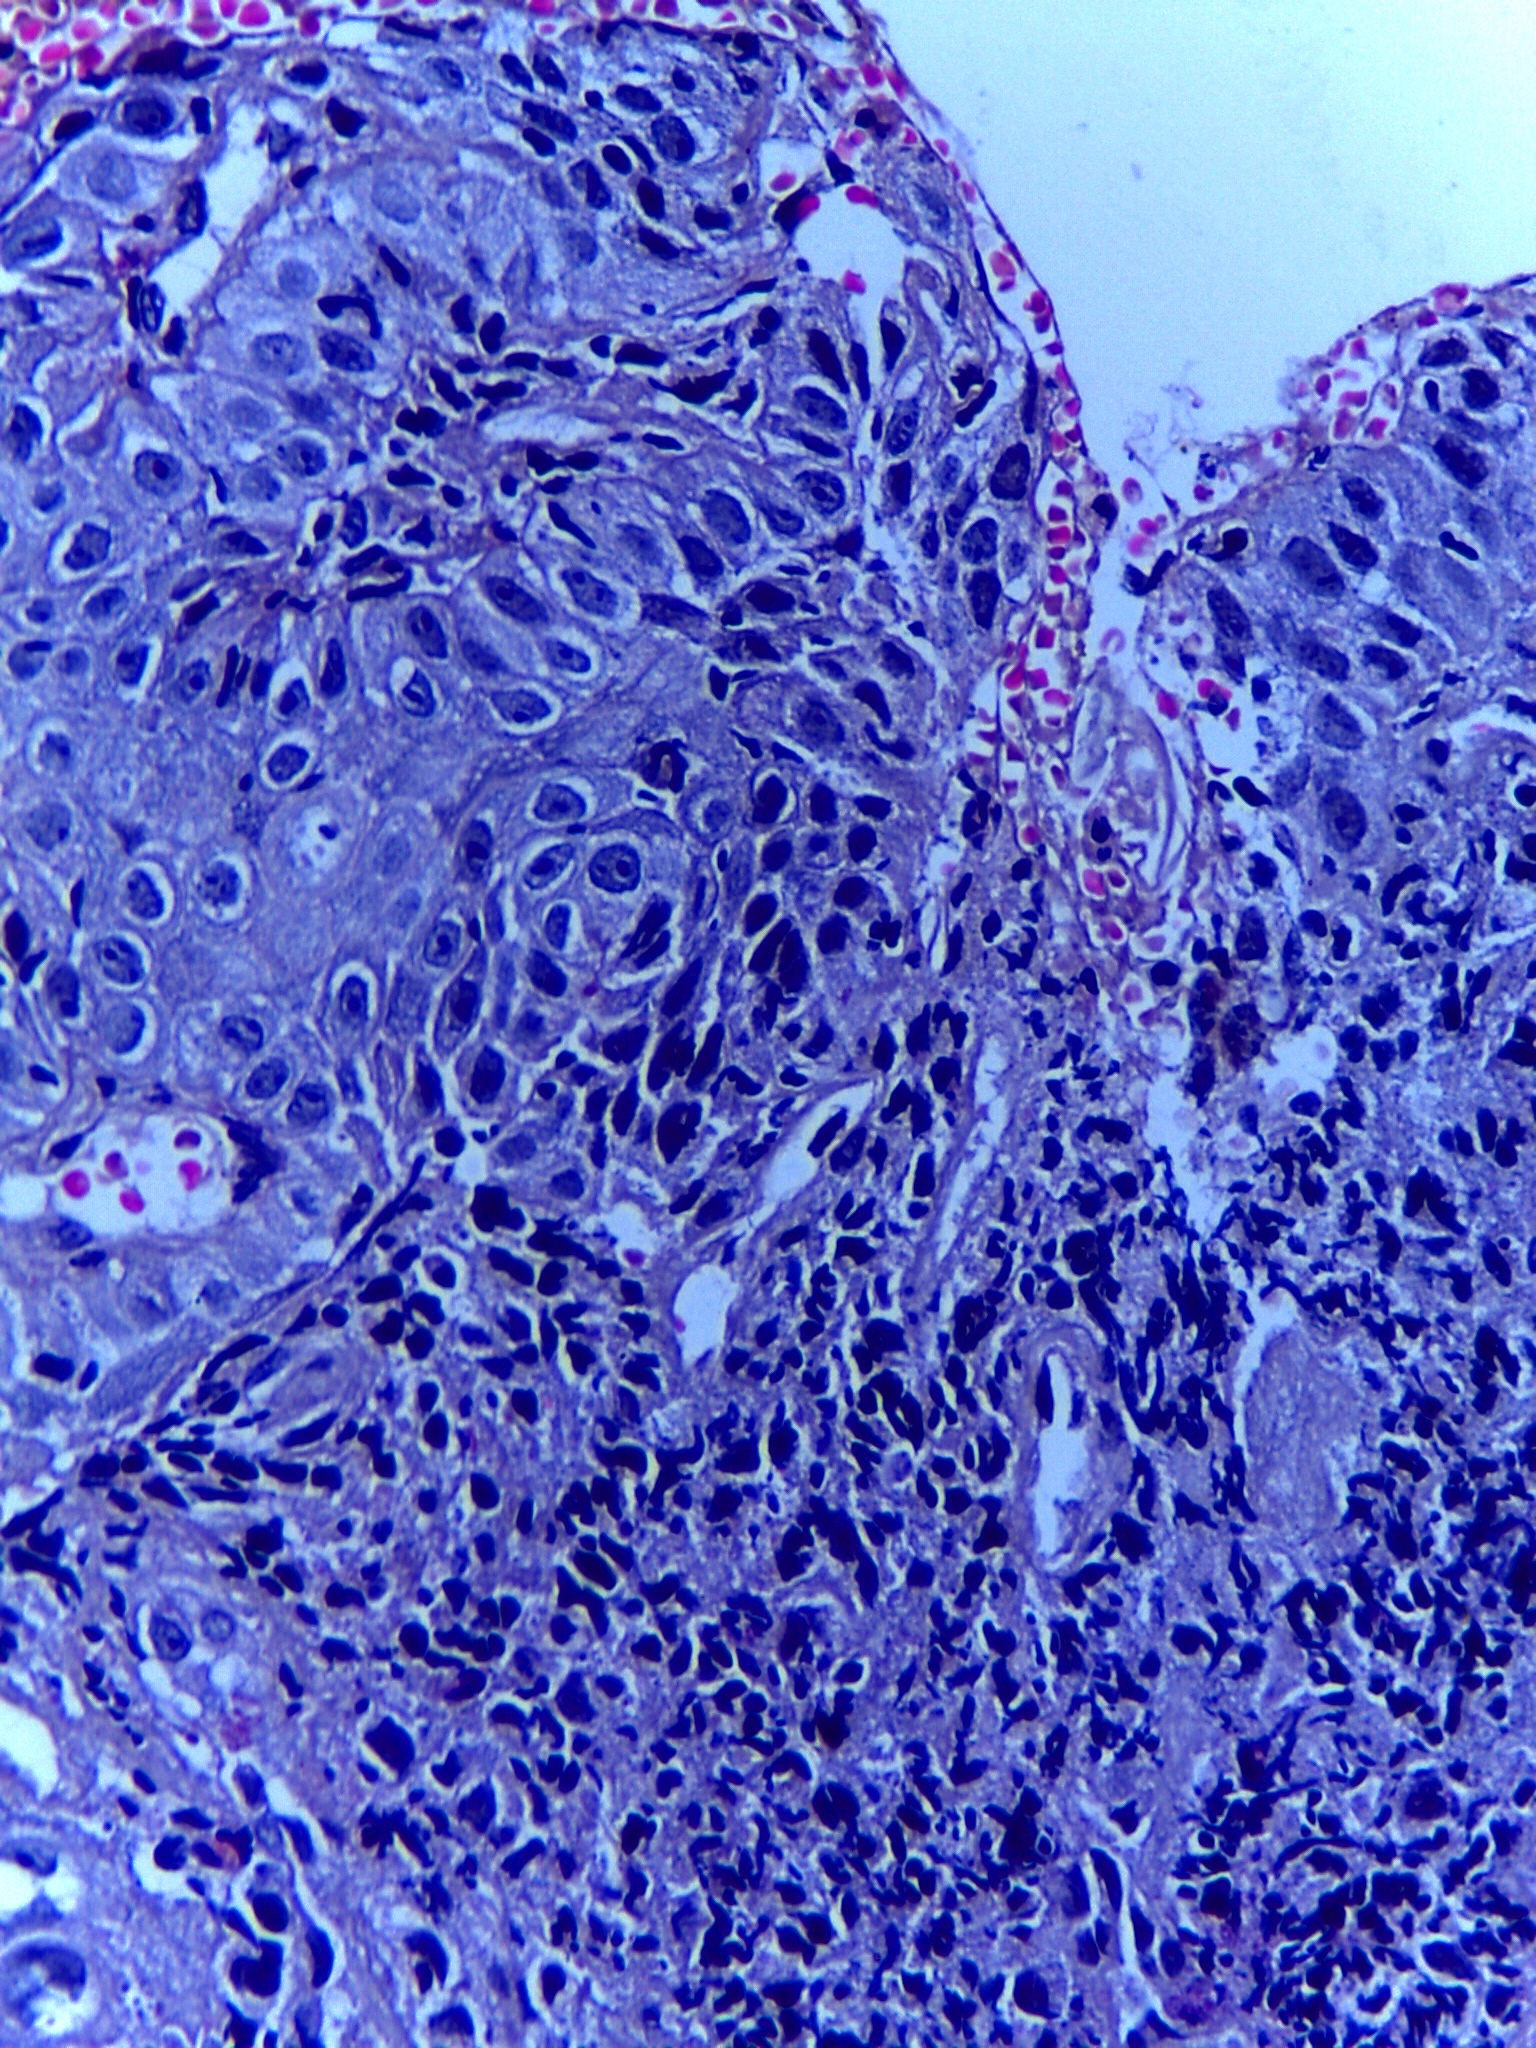
Diagnosis: OSCC